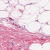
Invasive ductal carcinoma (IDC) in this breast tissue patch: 0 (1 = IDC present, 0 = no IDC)